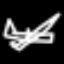
Label: airplane